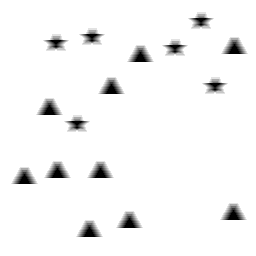
Squares: 0
Triangles: 10
Stars: 6
Total shapes: 16